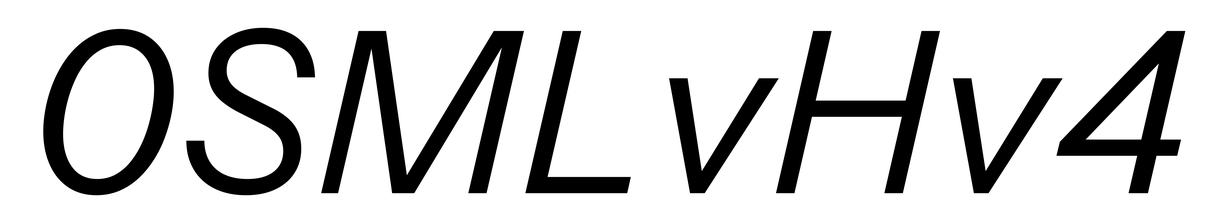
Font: InstrumentSans-Italic_Italic